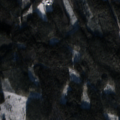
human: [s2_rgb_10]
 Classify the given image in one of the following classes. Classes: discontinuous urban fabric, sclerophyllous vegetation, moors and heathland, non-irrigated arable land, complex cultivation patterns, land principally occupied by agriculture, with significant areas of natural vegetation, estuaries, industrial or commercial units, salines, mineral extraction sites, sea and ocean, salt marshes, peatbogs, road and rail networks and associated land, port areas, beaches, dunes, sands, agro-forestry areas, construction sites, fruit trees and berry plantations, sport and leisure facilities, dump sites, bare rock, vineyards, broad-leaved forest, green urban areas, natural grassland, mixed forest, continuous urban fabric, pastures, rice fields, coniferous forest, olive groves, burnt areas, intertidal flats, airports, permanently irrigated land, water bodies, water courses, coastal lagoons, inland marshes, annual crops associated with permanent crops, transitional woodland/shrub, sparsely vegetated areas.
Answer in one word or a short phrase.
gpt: coniferous forest, mixed forest